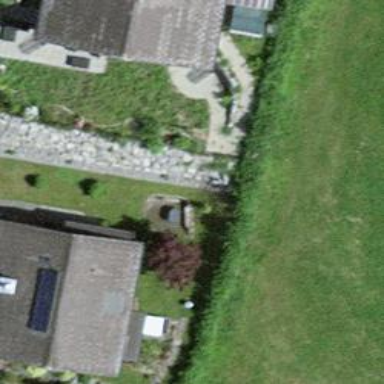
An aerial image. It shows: Hedge barrier.